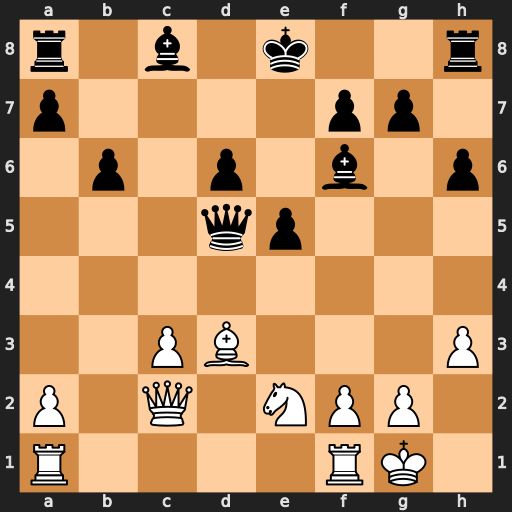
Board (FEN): r1b1k2r/p4pp1/1p1p1b1p/3qp3/8/2PB3P/P1Q1NPP1/R4RK1
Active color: w
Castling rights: kq
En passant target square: -
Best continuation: Be4 Qc4 Bxa8